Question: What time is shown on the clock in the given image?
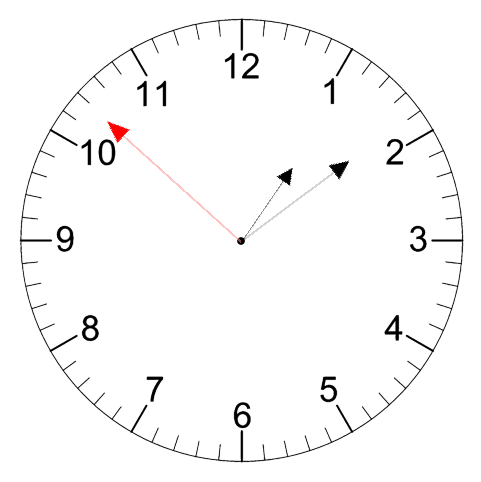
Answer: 01:08:52